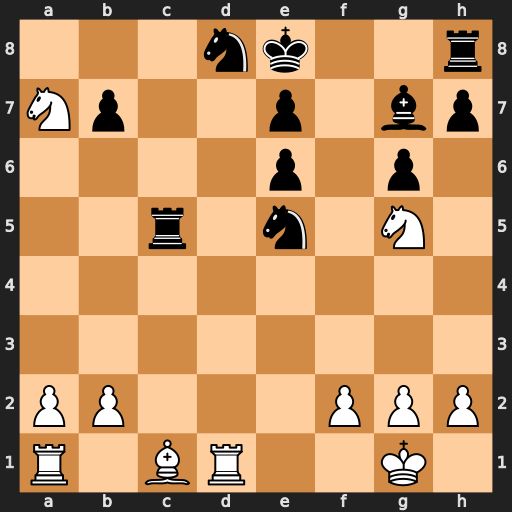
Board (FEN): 3nk2r/Np2p1bp/4p1p1/2r1n1N1/8/8/PP3PPP/R1BR2K1
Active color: w
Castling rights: k
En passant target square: -
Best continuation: Rxd8+ Kxd8 Nxe6+ Ke8 Nxc5